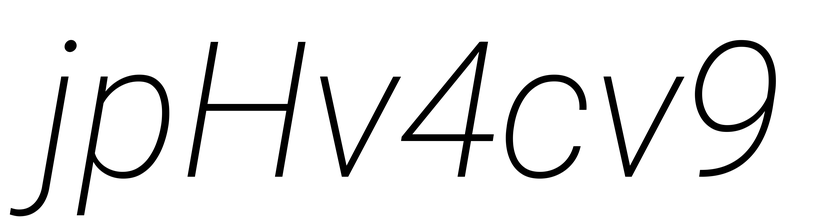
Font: Roboto-Italic_ExtraLight_Italic